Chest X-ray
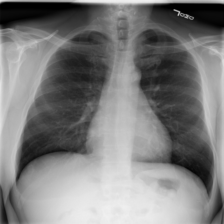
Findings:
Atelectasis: negative
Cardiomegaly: negative
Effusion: negative
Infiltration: negative
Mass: negative
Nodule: negative
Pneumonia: negative
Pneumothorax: negative
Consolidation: negative
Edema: negative
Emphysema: negative
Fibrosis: negative
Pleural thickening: negative
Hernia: negative